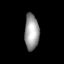
Tissue: lung
Cell type: Epithelial cells
Senescence score: 0.2255
Nuclear area (px): 502
Mean DAPI intensity: 156.408